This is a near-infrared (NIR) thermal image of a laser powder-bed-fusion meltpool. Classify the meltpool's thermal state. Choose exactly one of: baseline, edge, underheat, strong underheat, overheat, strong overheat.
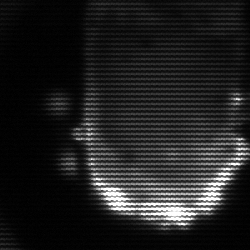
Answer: baseline